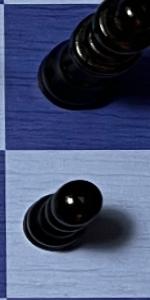
Label: Pawn_Black